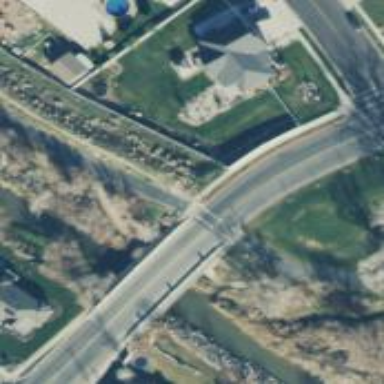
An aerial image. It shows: Footway bridge.